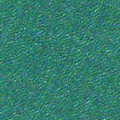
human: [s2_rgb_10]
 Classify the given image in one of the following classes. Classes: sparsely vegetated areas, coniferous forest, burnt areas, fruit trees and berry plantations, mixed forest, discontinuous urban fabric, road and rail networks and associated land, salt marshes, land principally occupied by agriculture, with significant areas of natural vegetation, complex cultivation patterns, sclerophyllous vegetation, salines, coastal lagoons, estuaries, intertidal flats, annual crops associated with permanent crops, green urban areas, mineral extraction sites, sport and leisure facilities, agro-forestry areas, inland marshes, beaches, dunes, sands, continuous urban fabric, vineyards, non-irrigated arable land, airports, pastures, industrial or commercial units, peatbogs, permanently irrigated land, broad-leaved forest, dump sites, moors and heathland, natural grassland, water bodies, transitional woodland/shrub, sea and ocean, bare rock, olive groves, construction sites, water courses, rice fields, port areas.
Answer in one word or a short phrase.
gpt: sea and ocean